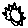
Label: sun